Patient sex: F
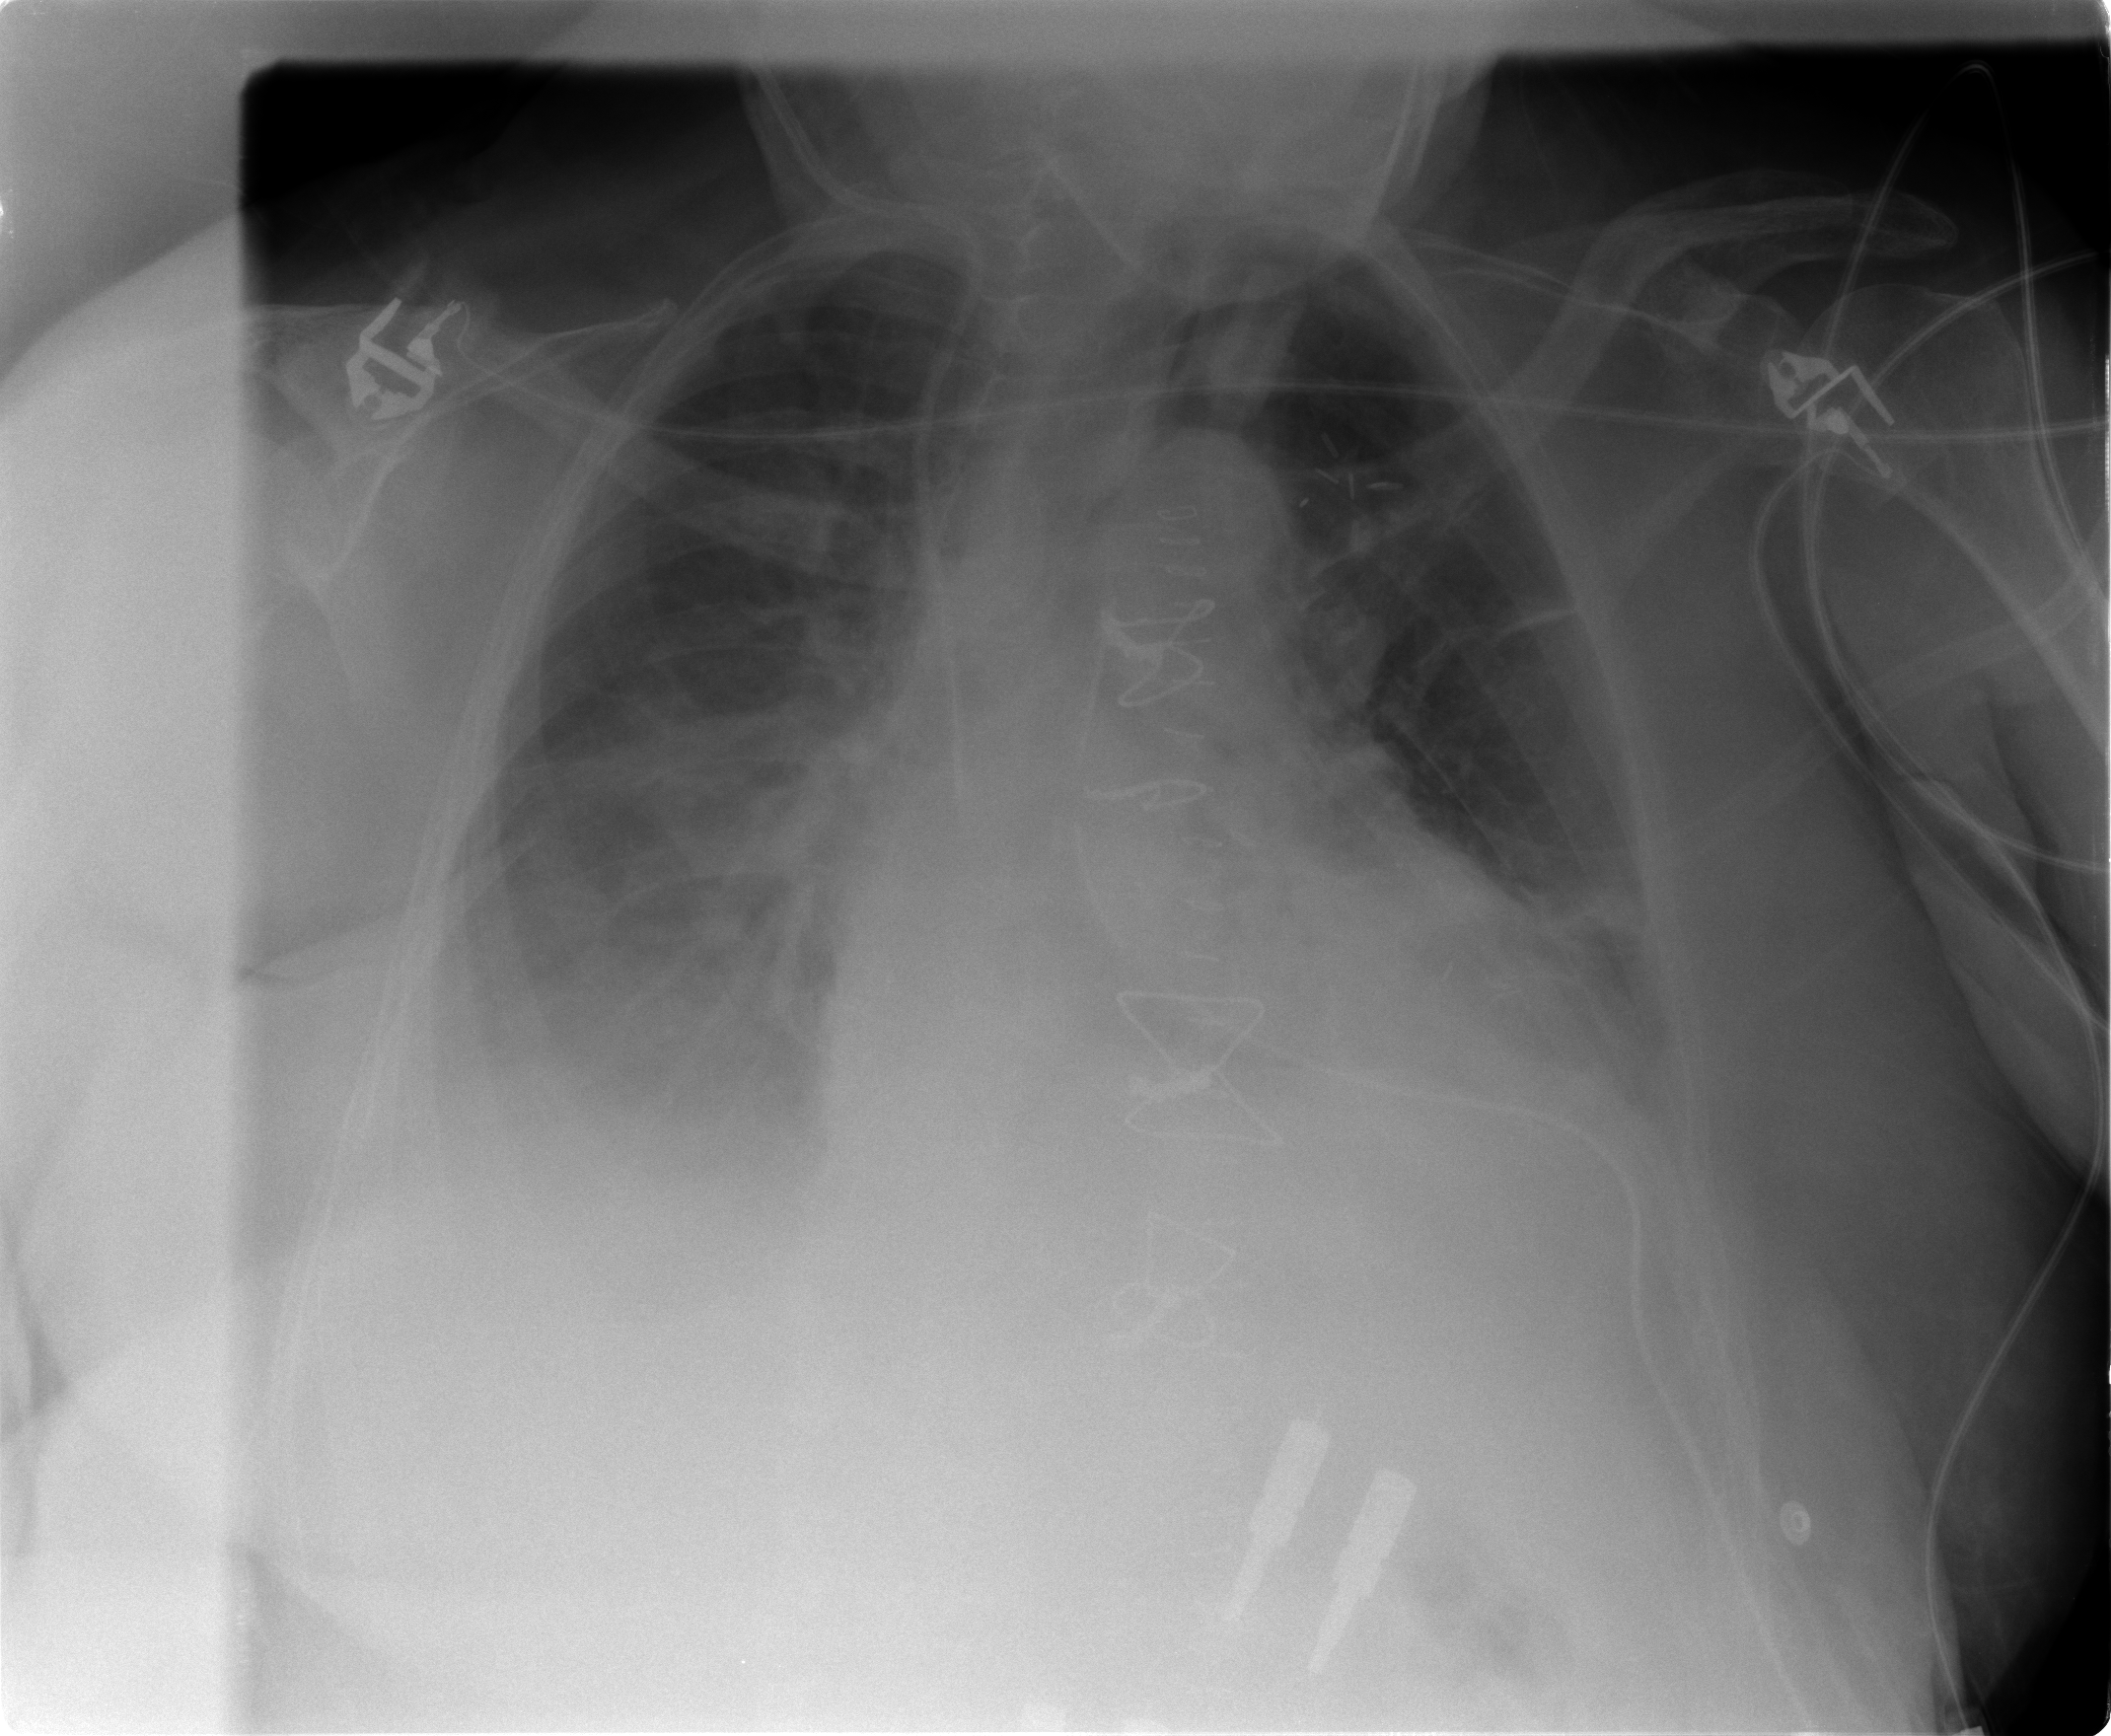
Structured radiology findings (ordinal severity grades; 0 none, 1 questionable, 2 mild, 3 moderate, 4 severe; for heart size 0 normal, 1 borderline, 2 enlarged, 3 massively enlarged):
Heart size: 2
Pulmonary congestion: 0
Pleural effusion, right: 2
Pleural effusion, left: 2
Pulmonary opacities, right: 0
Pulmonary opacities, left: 0
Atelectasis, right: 2
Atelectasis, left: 2